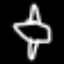
Label: airplane